Question: I have an annoying IE6 layout bug
This screenshot shows the problem:

i.e. '<input type='text' />' are wrong size.
The text inputs are a bit wonky. They are supposed to be 248px wide (like the textarea) and on the same horizontal level as their labels. All other browsers appear to obey the following code but our friend IE6 doesn't
'''
.simple_form input[type='text'],.simple_form input[type='email'],.simple_form textarea
{
width:240px;
border:1px solid #ccc;
padding:3px
}
'''
I dunno what I'm doing wrong here and it's driving me nuts. The page in question is <URL>. The inputs are significantly wider than 248px in IE6. Does IE6 have a problem understanding 'input[type='text']' when used in CSS?
Can post more code
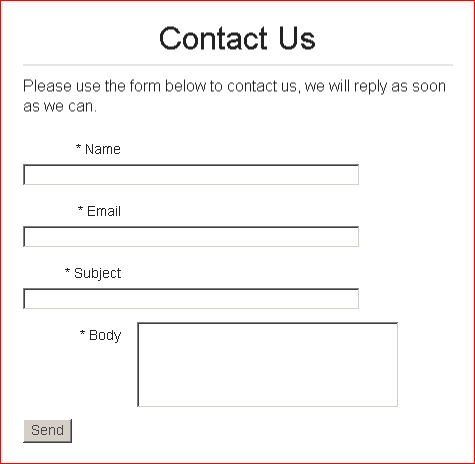
Answer: IE6 doesn't support the <URL> in CSS.
You will to select those elements using an IE6 compatible way, such as classes.